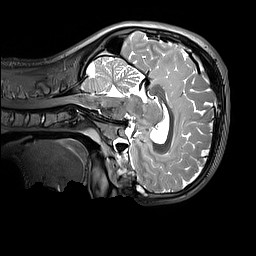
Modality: T2w
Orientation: sagittal
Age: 11
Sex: male
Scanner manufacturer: siemens
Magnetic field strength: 3 T
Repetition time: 3.2 s
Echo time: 0.408 s